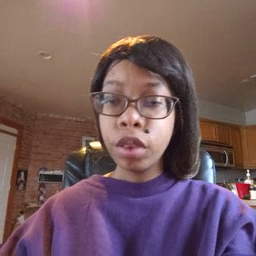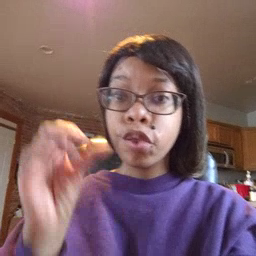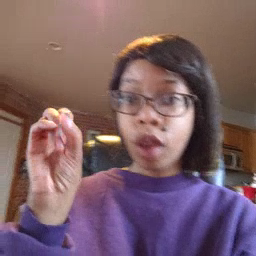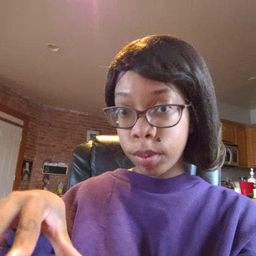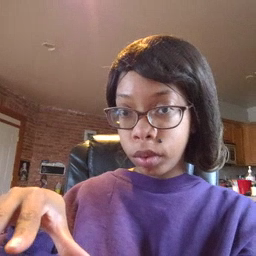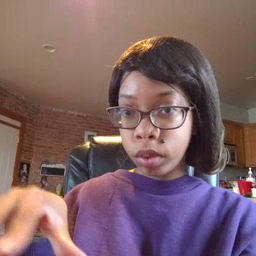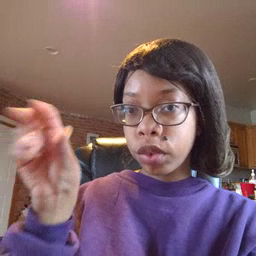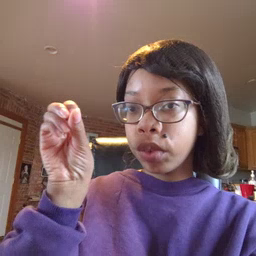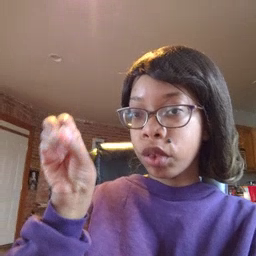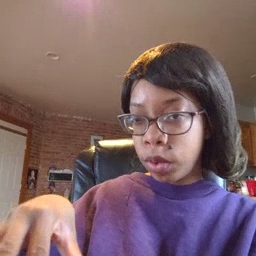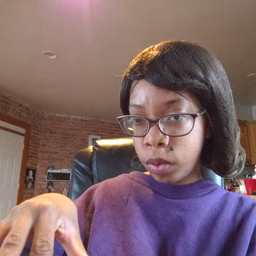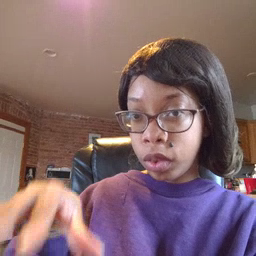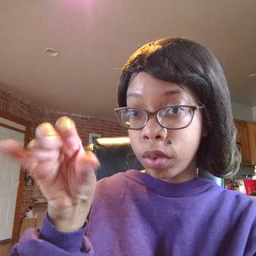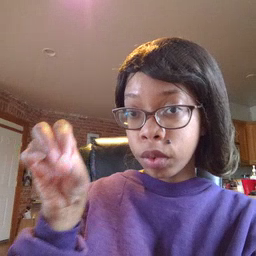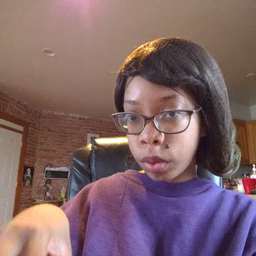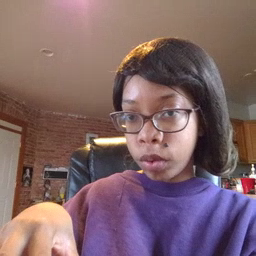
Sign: drop